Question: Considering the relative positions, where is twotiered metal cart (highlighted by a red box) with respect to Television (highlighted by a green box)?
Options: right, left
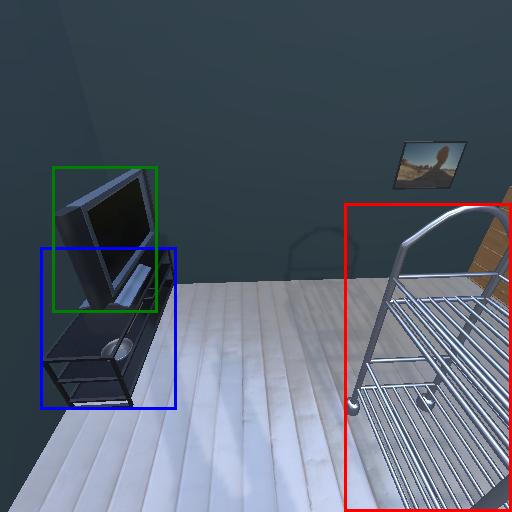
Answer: right